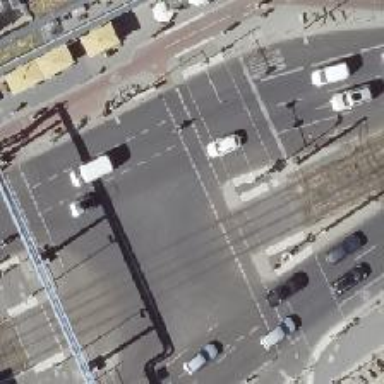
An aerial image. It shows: Footway located on traffic island.